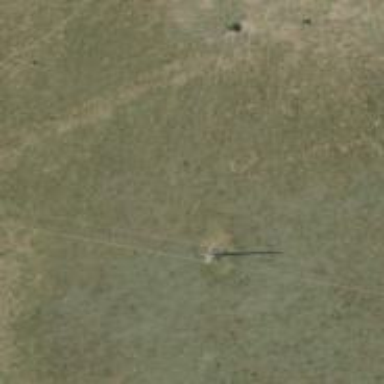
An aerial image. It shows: Power pole.